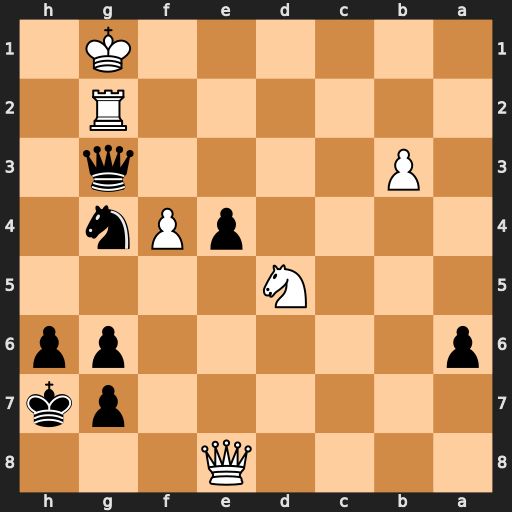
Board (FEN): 4Q3/6pk/p5pp/3N4/4pPn1/1P4q1/6R1/6K1
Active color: b
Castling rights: -
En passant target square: -
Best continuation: Qe1#